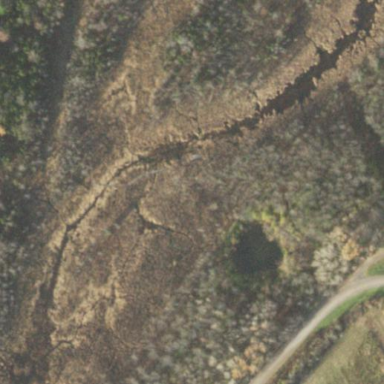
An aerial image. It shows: Marshy wetland area.